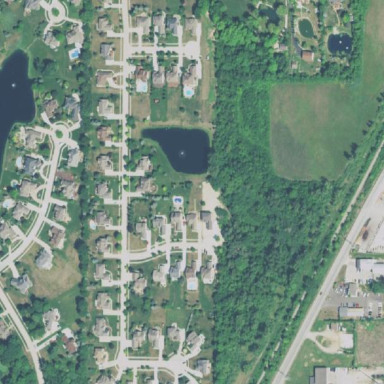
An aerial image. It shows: Single-family residential area.